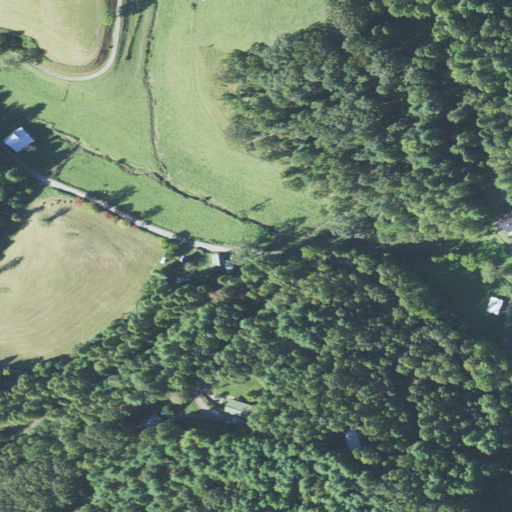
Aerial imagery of valley in North Carolina named Worley Cove containing pasture, deciduous forest, mixed forest, open development, and low intensity development